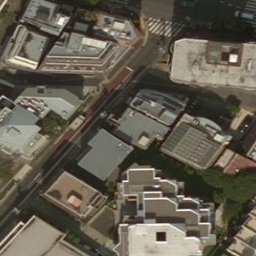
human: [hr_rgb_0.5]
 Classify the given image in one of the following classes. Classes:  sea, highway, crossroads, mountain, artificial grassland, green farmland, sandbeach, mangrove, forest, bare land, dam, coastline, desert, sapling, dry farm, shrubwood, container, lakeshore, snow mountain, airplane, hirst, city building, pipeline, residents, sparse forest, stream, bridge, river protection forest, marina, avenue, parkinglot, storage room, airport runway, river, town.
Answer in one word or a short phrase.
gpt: city building